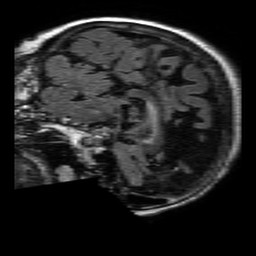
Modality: FLAIR
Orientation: sagittal
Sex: female
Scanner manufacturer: philips
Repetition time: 11 s
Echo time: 0.125 s